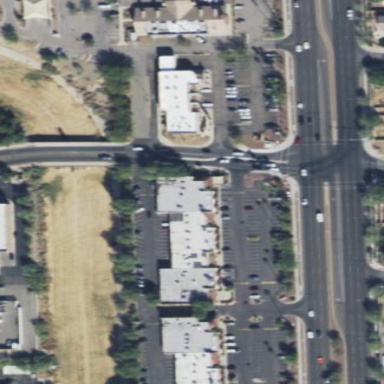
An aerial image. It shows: Retail area.